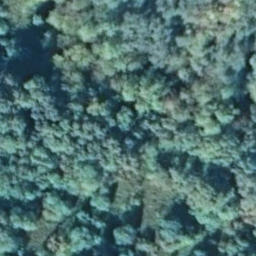
Label: forest